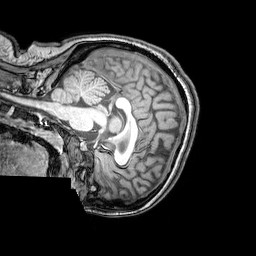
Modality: T1w
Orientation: sagittal
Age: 26
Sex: female
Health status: healthy
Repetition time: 0.081 s
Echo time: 0.037 s